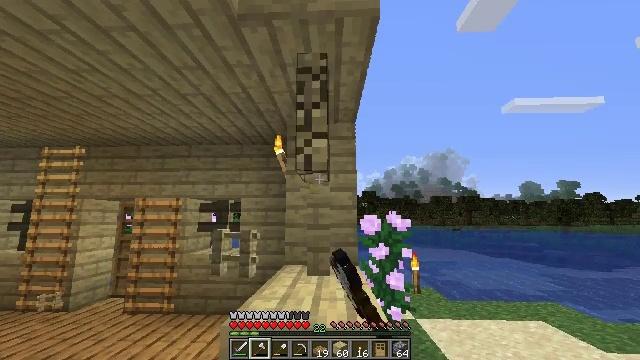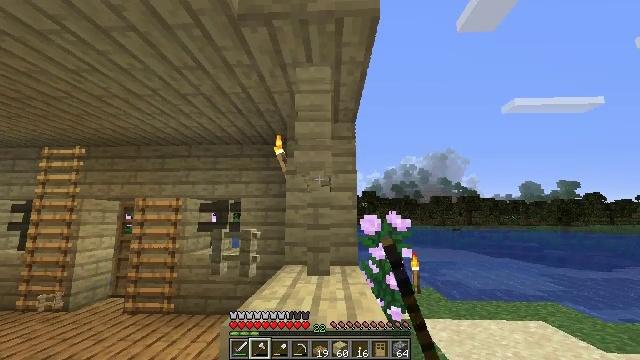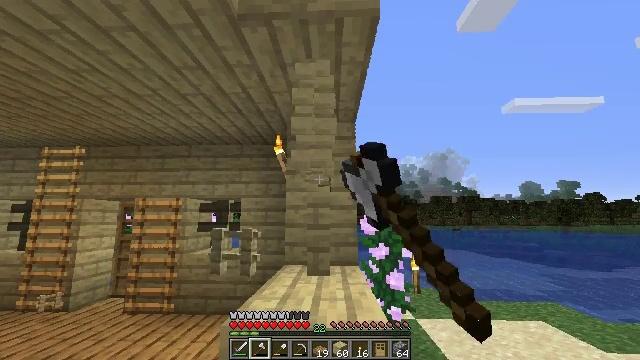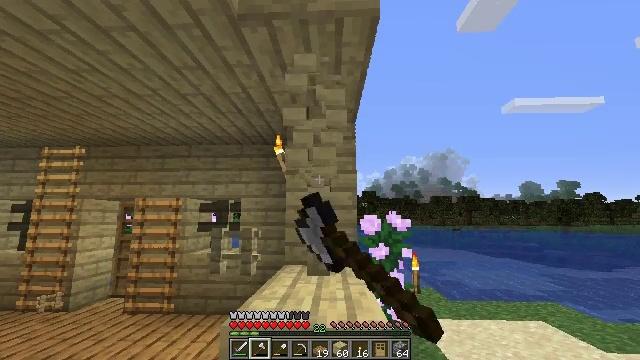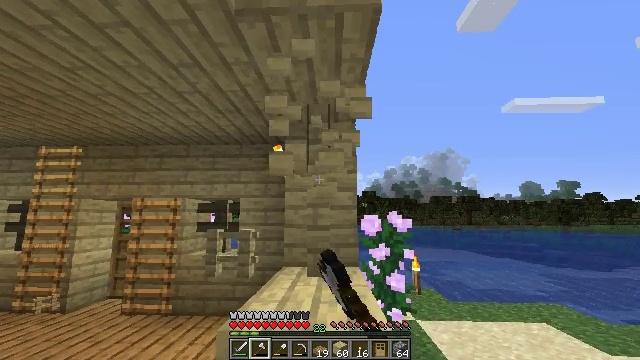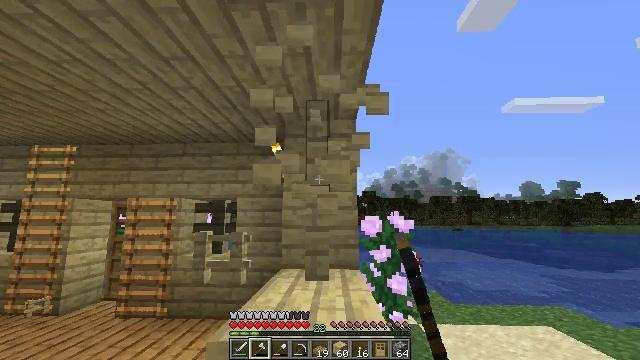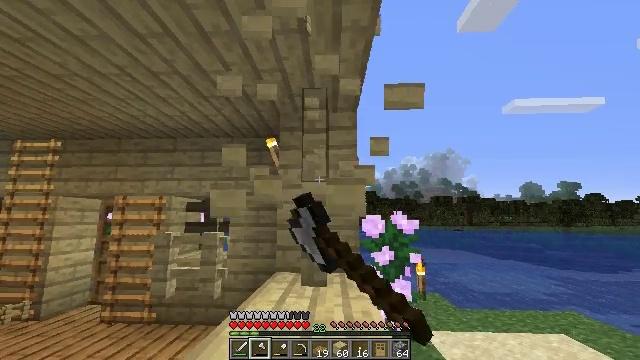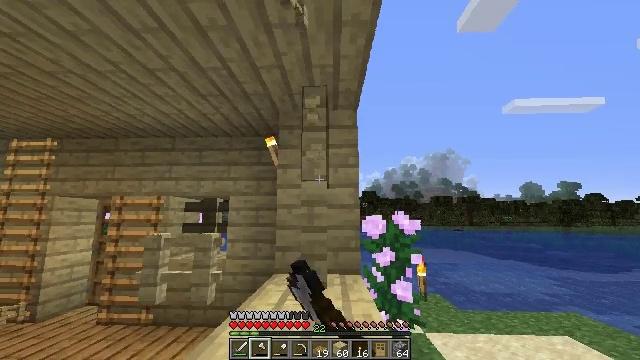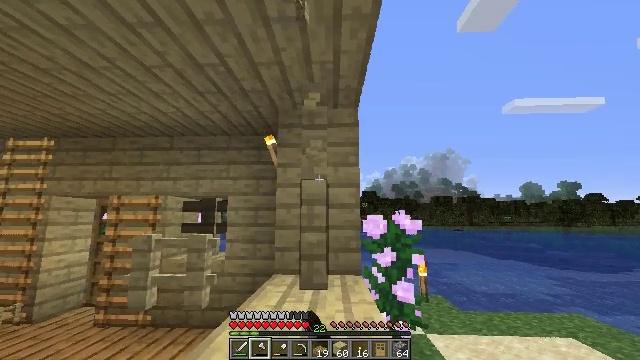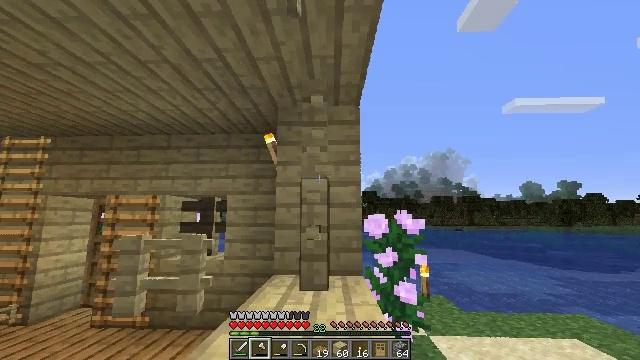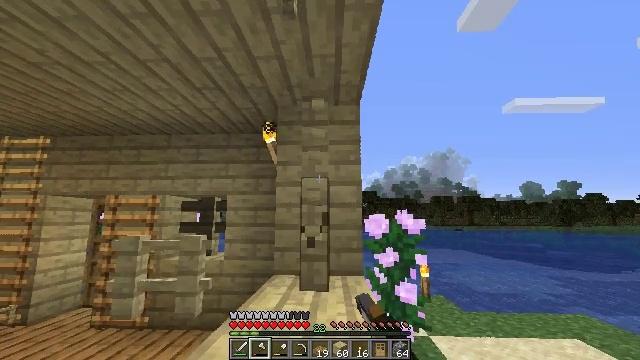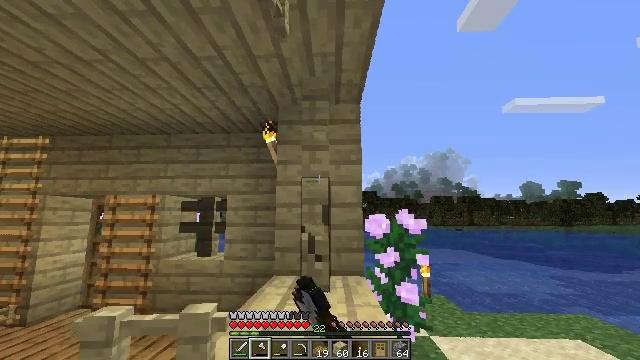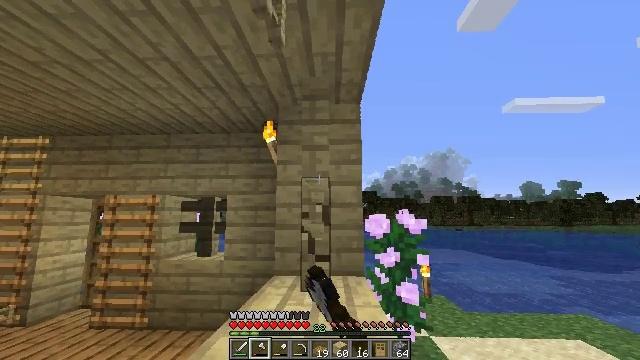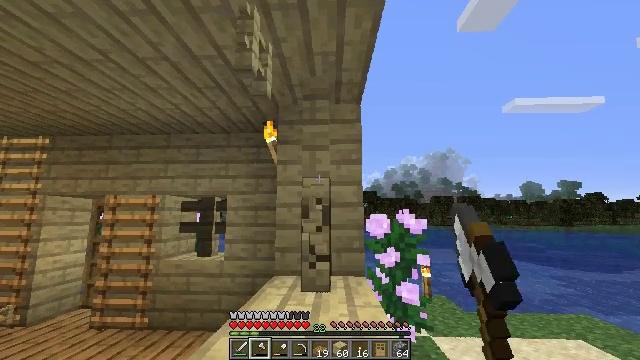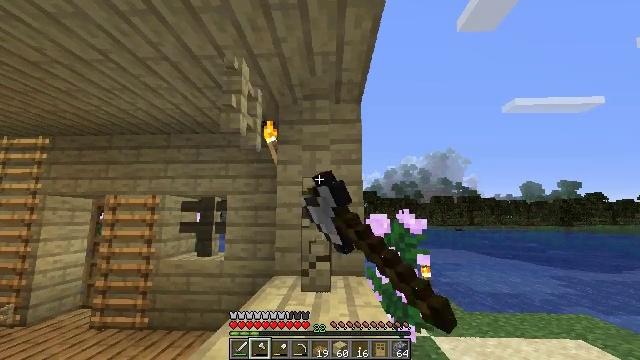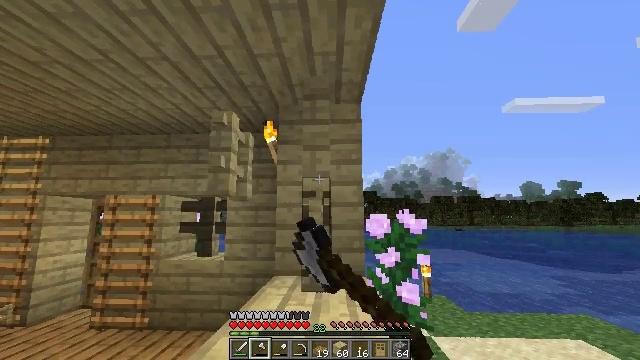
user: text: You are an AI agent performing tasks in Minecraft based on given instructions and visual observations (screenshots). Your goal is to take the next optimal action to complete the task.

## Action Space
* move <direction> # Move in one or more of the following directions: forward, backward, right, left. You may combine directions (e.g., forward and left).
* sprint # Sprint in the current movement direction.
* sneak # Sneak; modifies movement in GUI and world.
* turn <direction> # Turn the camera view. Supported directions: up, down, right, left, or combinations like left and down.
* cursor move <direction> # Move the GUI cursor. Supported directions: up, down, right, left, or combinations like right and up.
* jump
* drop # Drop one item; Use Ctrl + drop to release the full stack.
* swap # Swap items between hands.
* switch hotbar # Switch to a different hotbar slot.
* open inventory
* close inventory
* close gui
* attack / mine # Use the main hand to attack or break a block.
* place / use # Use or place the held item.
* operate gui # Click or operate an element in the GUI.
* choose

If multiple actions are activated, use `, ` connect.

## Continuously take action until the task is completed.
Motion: motion action
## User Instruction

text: Left click to destroy the birch fence.
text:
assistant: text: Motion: attack / mine
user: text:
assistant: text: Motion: attack / mine
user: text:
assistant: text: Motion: attack / mine
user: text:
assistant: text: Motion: move forward, attack / mine
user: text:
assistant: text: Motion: move forward, attack / mine
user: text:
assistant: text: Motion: move forward, attack / mine
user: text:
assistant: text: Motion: attack / mine
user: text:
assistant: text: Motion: attack / mine
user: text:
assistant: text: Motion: attack / mine
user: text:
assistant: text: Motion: attack / mine
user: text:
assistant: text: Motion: attack / mine
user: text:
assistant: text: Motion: attack / mine
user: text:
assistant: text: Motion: attack / mine
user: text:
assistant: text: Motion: attack / mine
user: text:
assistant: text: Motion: attack / mine
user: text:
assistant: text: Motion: attack / mine
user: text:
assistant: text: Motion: attack / mine
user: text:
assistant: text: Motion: attack / mine
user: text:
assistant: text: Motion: attack / mine
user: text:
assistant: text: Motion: attack / mine
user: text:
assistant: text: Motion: attack / mine
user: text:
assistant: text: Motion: attack / mine
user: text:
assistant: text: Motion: attack / mine